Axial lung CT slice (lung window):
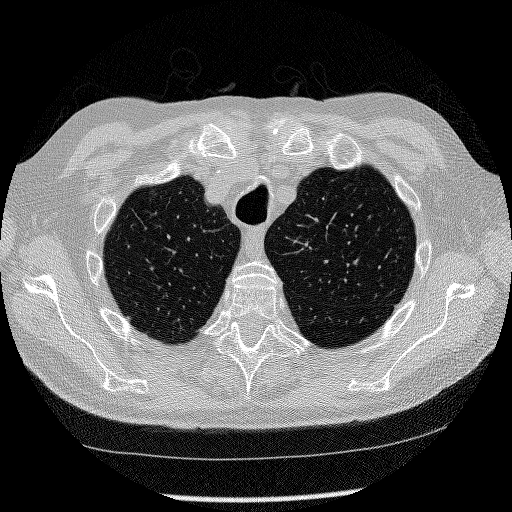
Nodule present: no